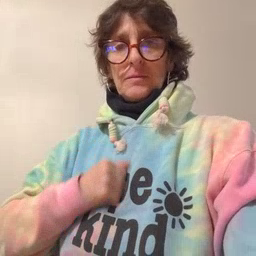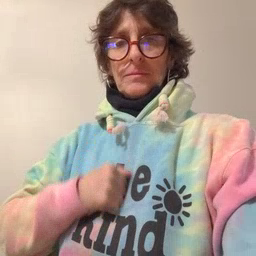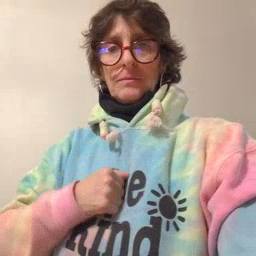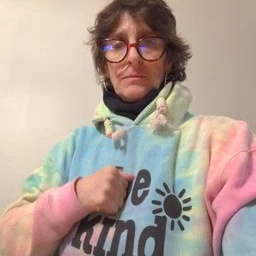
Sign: bath